Question: I'm testing the new 'UIDocumentPickerViewController' API in iOS 8. I want to just open a file in iCloud, to see how the interaction works.
This is the code I'm running from my 'UIViewController':
'''
- (IBAction)openDocument:(id)sender {
[self showDocumentPickerInMode:UIDocumentPickerModeOpen];
}
- (void)showDocumentPickerInMode:(UIDocumentPickerMode)mode {
UIDocumentPickerViewController *picker = [[UIDocumentPickerViewController alloc] initWithDocumentTypes:@[(NSString *)kUTTypeData] inMode:mode];
picker.delegate = self;
[self presentViewController:picker animated:YES completion:nil];
}
'''
'openDocument' is tied to a button in IB. When I tap it, it opens the iCloud browser, but every folder in it is grayed out (I created some test Keynote, Numbers and Pages files) so I cannot get to the files:
.
I checked some documentation and did the following (with no luck):
- - Added the UTI for 'public.data' in my Info.plist as follows:'''
<key>CFBundleDocumentTypes</key>
'''
CFBundleTypeIconFile
icon.png
CFBundleTypeName
MyData
CFBundleTypeRole
Viewer
LSItemContentTypes
public.data
LSTypeIsPackage
NSDocumentClass
Document
NSPersistentStoreTypeKey
Binary
- Added the 'NSUbiquitousContainerIsDocumentScopePublic' key with a value of 'YES' to my Info.plist.
Any idea what could be wrong or missing?
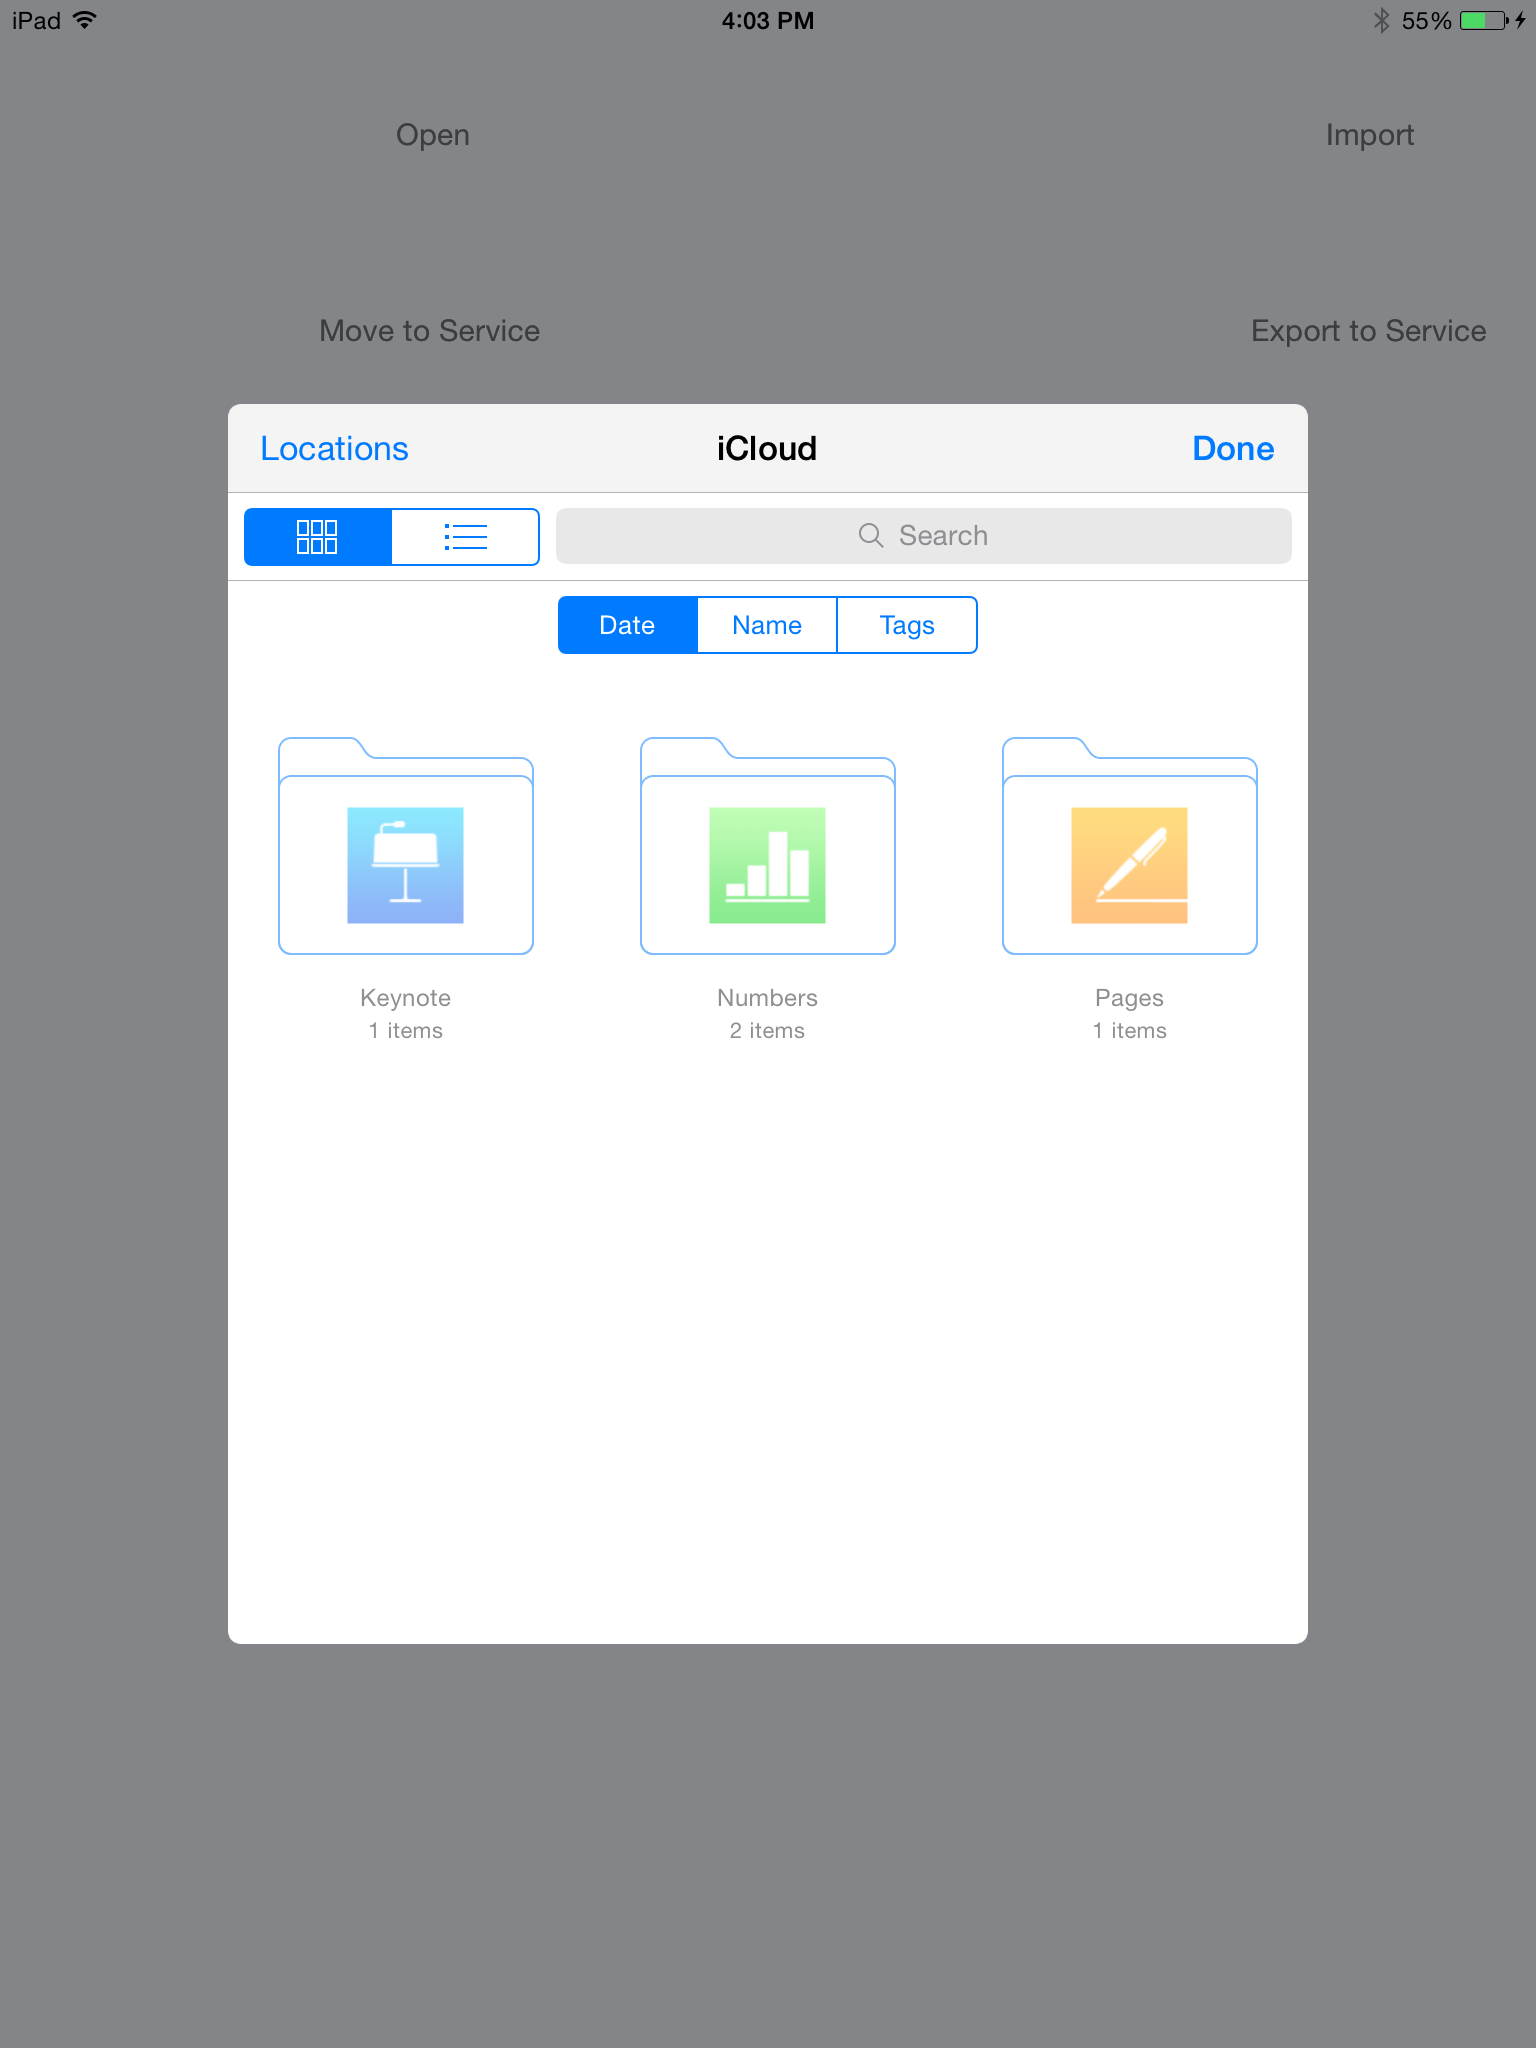
Answer: iWork documents do not conform to 'kUTTypeData', they conform to 'kUTTypePackage'.
However, in iOS 8 beta 3, I had to use the exact UTIs:
'''
UIDocumentPickerViewController *picker = [[UIDocumentPickerViewController alloc] initWithDocumentTypes:@[@"com.apple.iwork.pages.pages", @"com.apple.iwork.numbers.numbers", @"com.apple.iwork.keynote.key"] inMode:mode];
'''